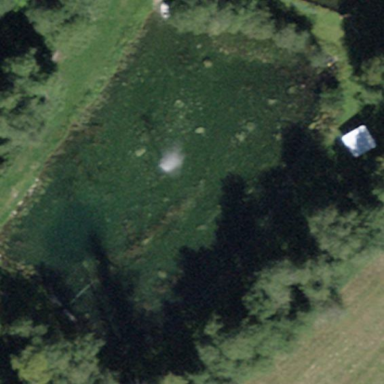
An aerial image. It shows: Serene pond surrounded by nature.